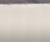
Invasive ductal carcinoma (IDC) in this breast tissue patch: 0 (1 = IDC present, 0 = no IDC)